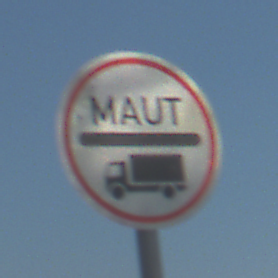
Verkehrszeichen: Mautpflicht
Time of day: Midday
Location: Outdoor (Suburban)
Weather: PartlyCloudy
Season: NotSpecified
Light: Natural